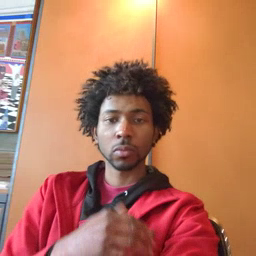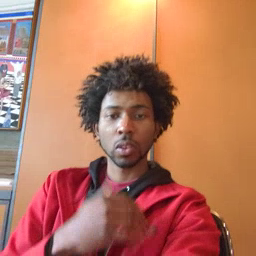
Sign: callonphone